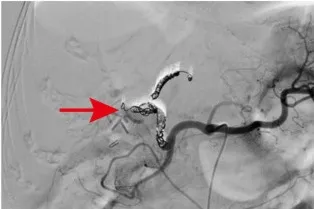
(B) Microcoils were successfully used to embolize the vessels from the left hepatic artery to the neck of the aneurysm and from the branches of the right hepatic artery to the distal branches of the proper hepatic artery.
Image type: radiology (ct)